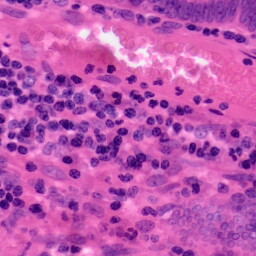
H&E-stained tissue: Colon